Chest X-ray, PA view. Patient: 29 years old, sex F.
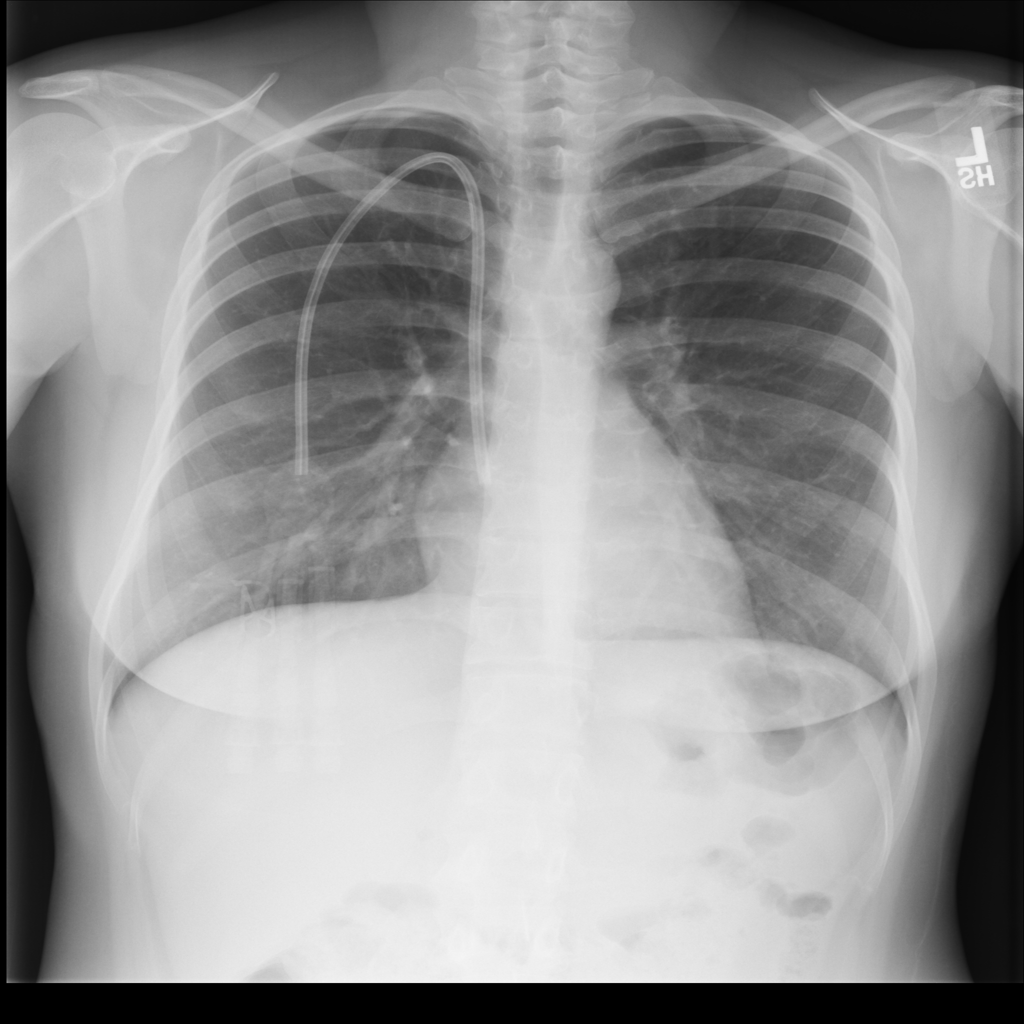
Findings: No Finding